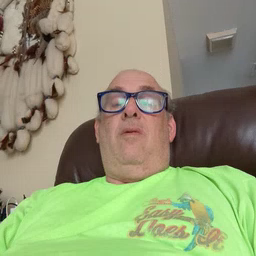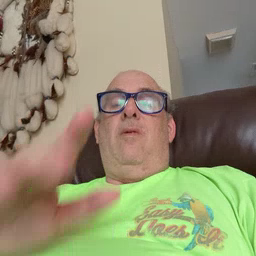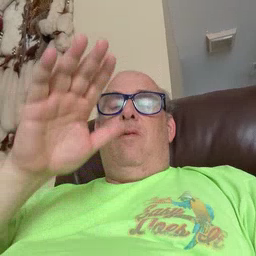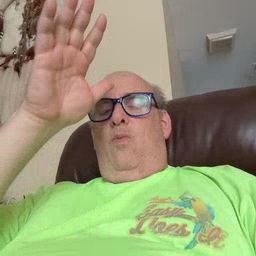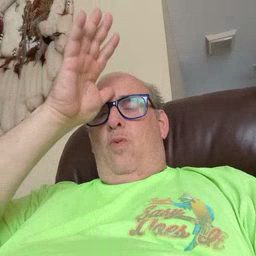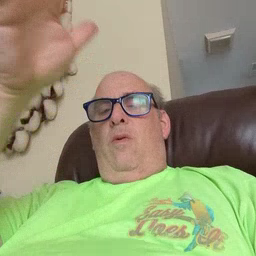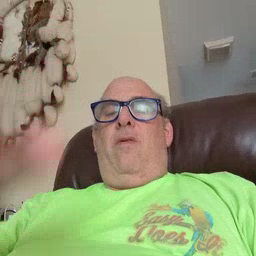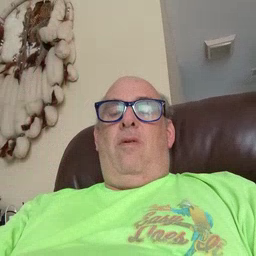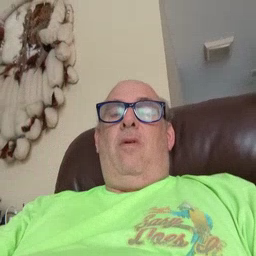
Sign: grandpa